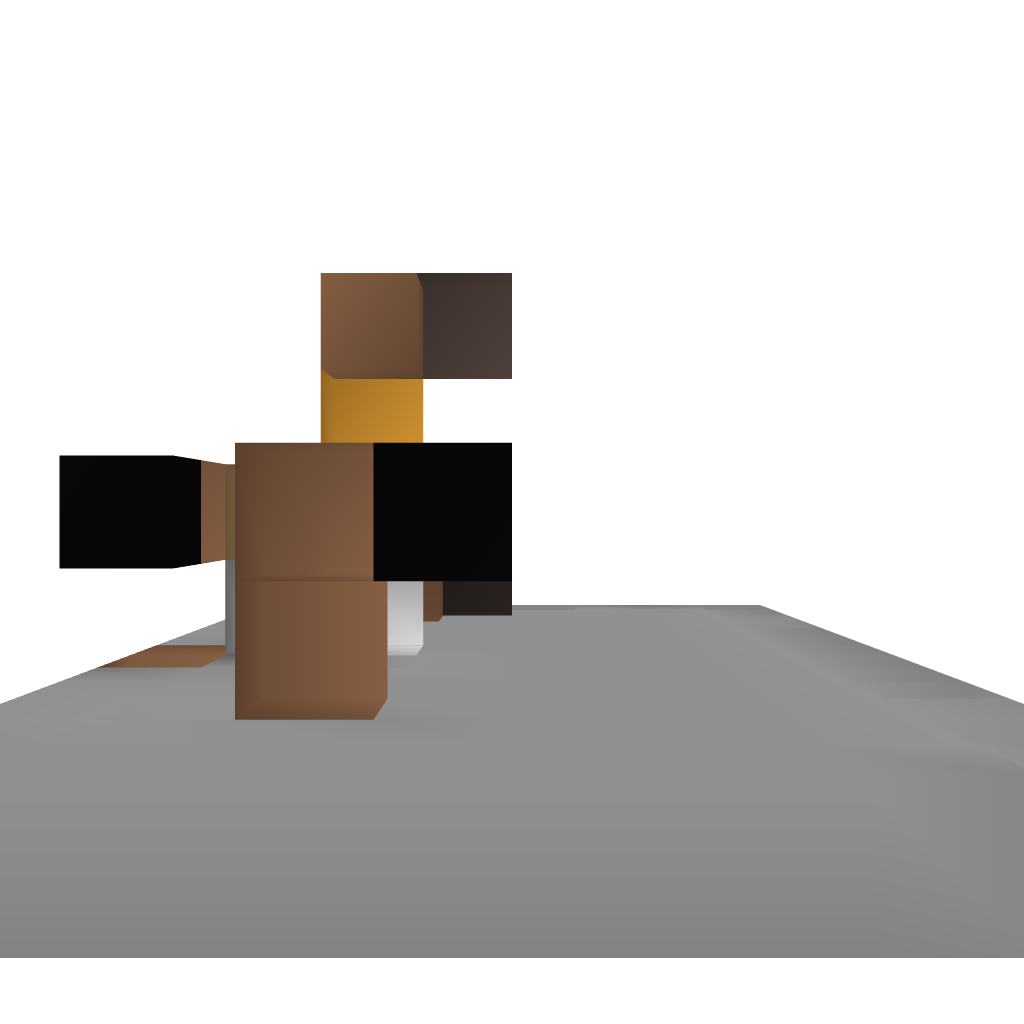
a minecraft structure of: Iron Golem Self Builder